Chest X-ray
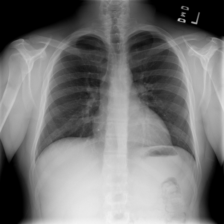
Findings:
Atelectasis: negative
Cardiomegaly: negative
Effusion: negative
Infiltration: positive
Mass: negative
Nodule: negative
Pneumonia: negative
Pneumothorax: negative
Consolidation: negative
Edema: negative
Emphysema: negative
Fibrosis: negative
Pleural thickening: negative
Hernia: negative